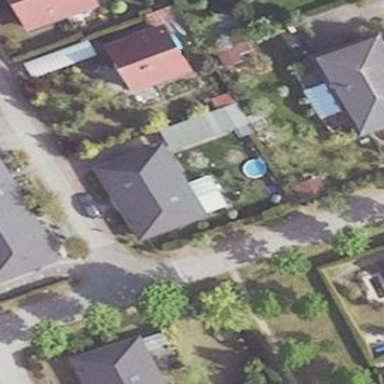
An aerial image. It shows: Detached building.